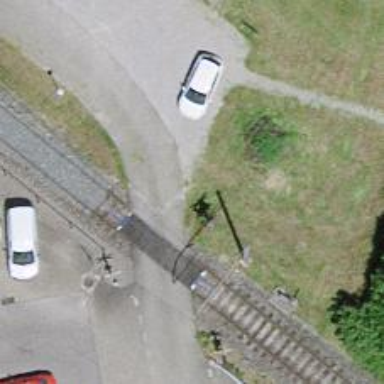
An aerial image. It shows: Level crossing on the railway with lights.